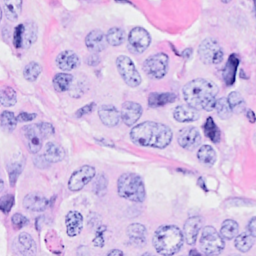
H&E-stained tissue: Breast